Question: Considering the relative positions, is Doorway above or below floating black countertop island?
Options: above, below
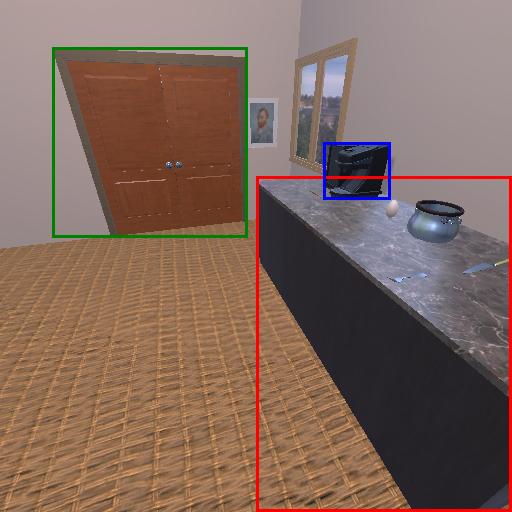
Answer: above